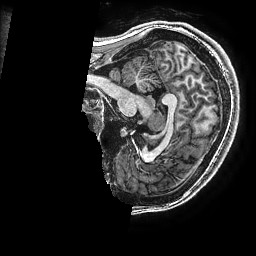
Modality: T1w
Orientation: sagittal
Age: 14
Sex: female
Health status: ill
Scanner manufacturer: ge
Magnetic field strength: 3 T
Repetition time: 0.00766 s
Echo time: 0.003476 s